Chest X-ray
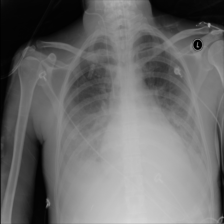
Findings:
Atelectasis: negative
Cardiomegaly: positive
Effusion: positive
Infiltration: positive
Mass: negative
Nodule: negative
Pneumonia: negative
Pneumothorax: negative
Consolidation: negative
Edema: negative
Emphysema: negative
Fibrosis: negative
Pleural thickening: negative
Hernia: negative